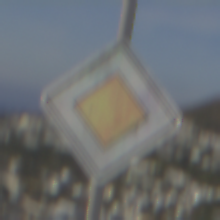
Verkehrszeichen: Vorfahrtsstrasse
Umgebung: Outdoor, RoadRail
Tageszeit: MorningAfternoon
Wetter: PartlyCloudy
Licht: Natural
Jahreszeit: NotSpecified
Kontrast: HighContrast